Interaction volume radius: 5 \u00c5
Interaction volume height: 25 \u00c5
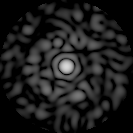
Disorder parameter: 0.8336